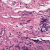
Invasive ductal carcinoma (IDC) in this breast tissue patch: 0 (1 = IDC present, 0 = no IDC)